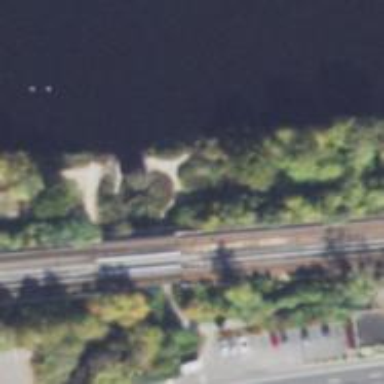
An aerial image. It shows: Electrified railway line.